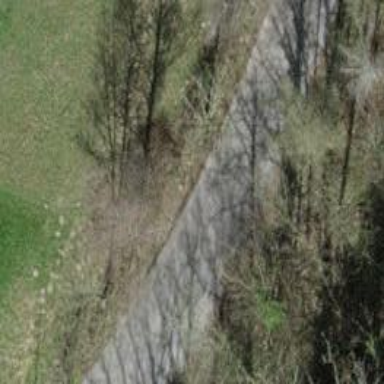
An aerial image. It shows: Unclassified road.